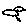
Label: bird